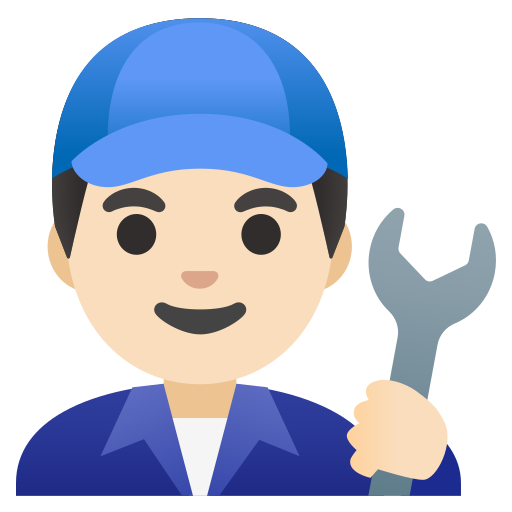
Emoji: 👨🏻‍🔧